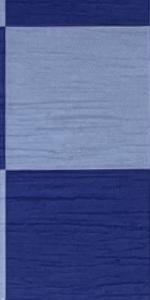
Label: Empty